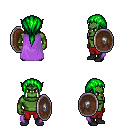
a pixel art fantasy rpg character, male body template, orc, green skin, lavender cape, red pants, green ponytail hairstyle, black shoes, shield, four views (front, back, left, right), 2x2 character sprite sheet, small pixel art, hard edges, no anti-aliasing